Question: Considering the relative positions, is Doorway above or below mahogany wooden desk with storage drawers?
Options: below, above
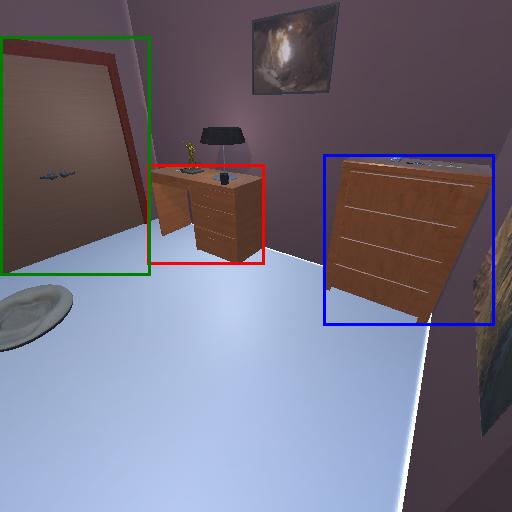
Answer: below